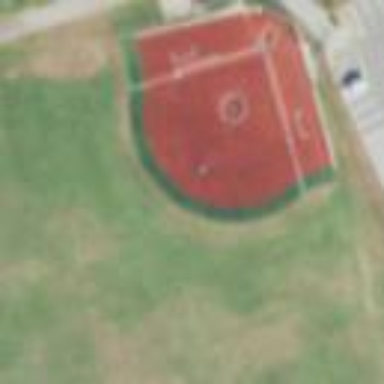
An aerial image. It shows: Baseball pitch for leisure and sports activities.